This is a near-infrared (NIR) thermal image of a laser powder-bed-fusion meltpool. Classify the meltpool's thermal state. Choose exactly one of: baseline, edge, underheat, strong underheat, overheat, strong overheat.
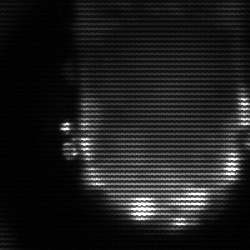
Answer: baseline